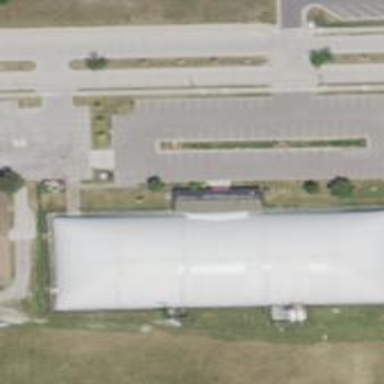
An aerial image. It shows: White domed building serving as sports centre for tennis.